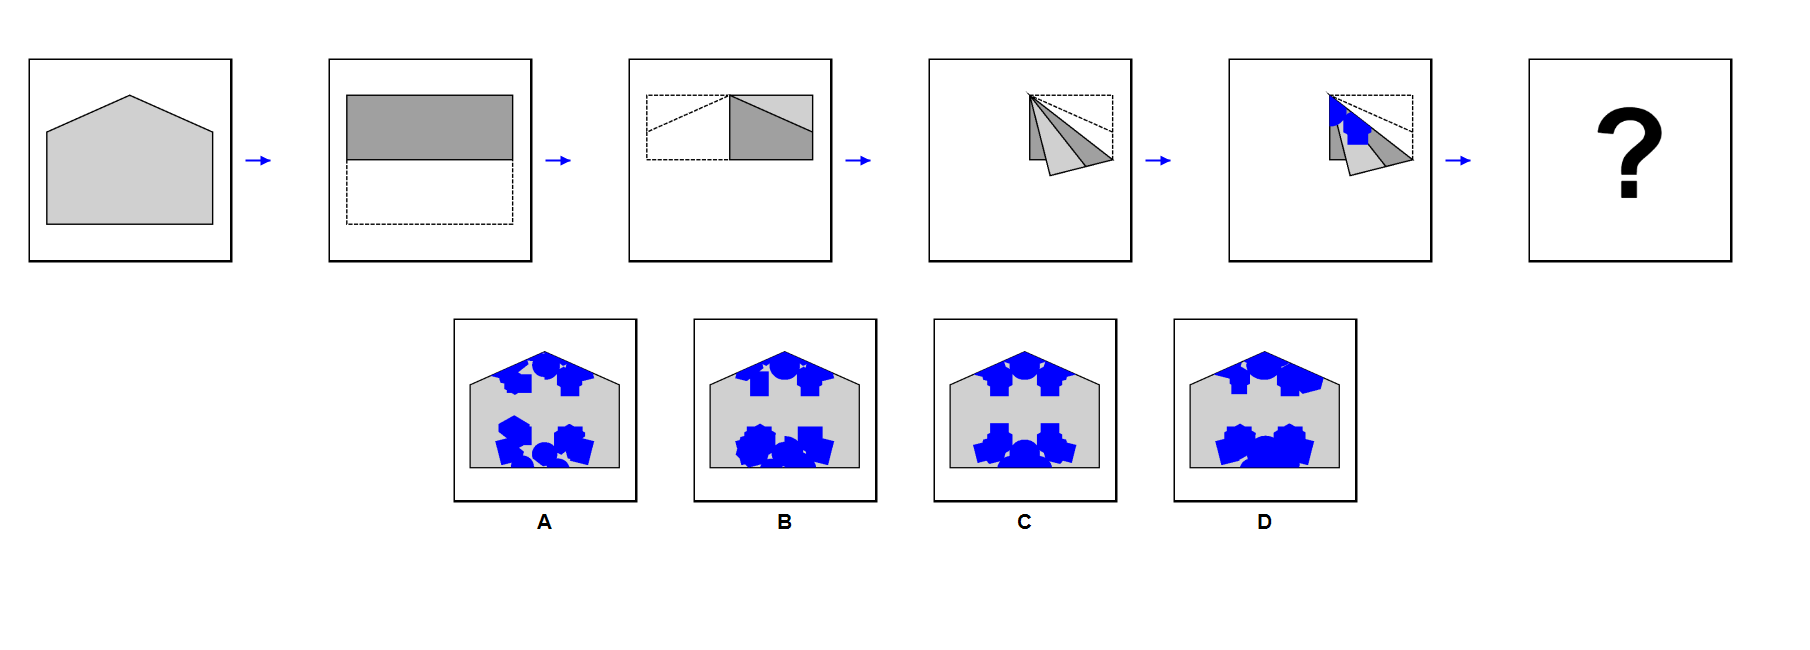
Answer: C